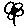
Label: flower